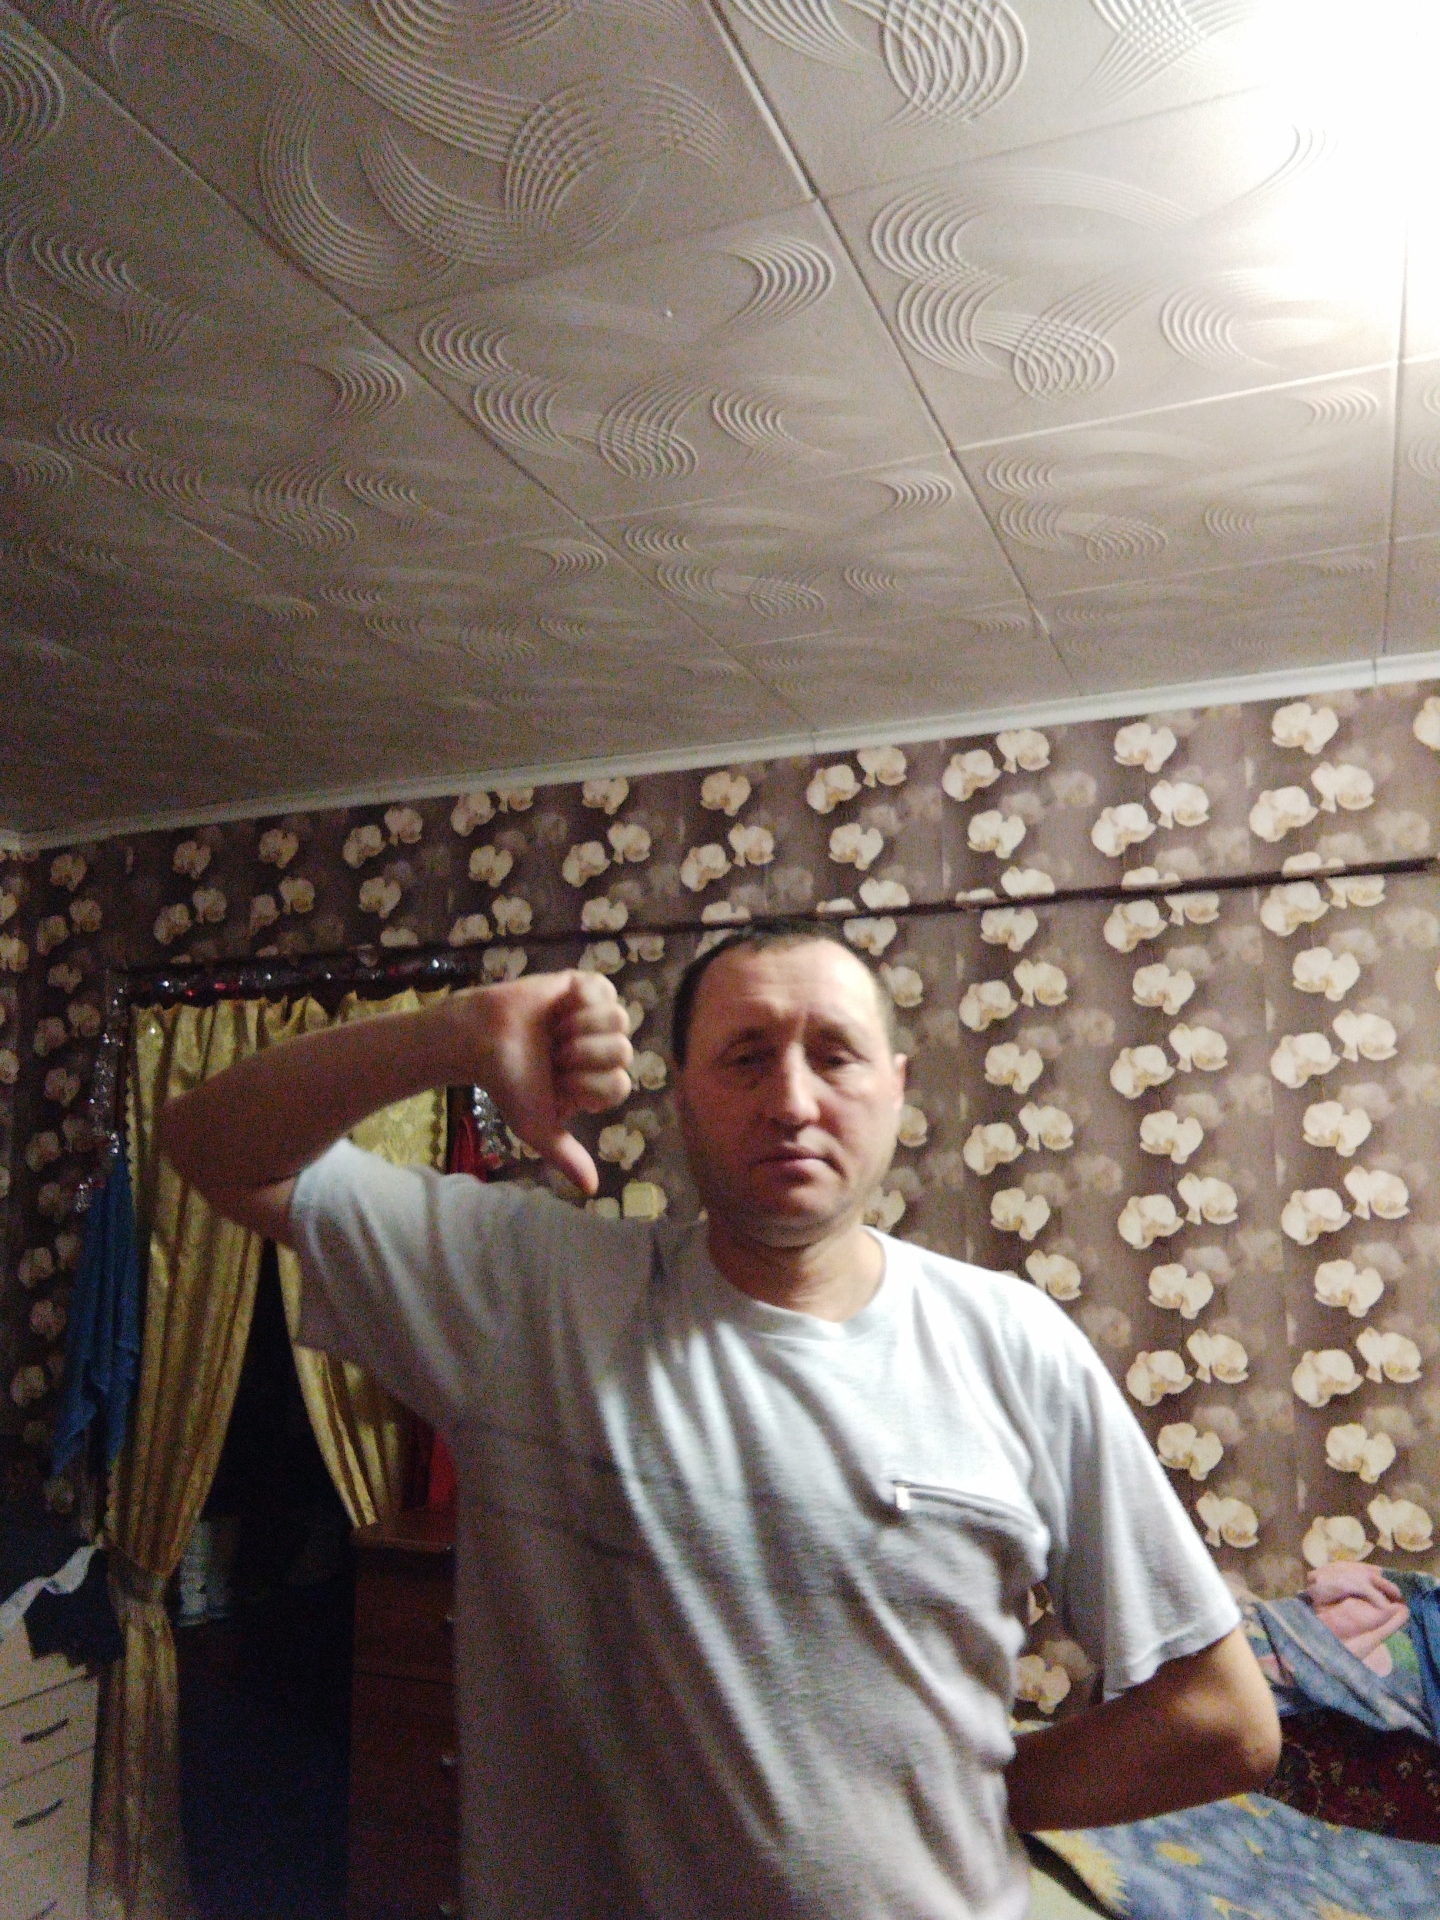
Label: noise